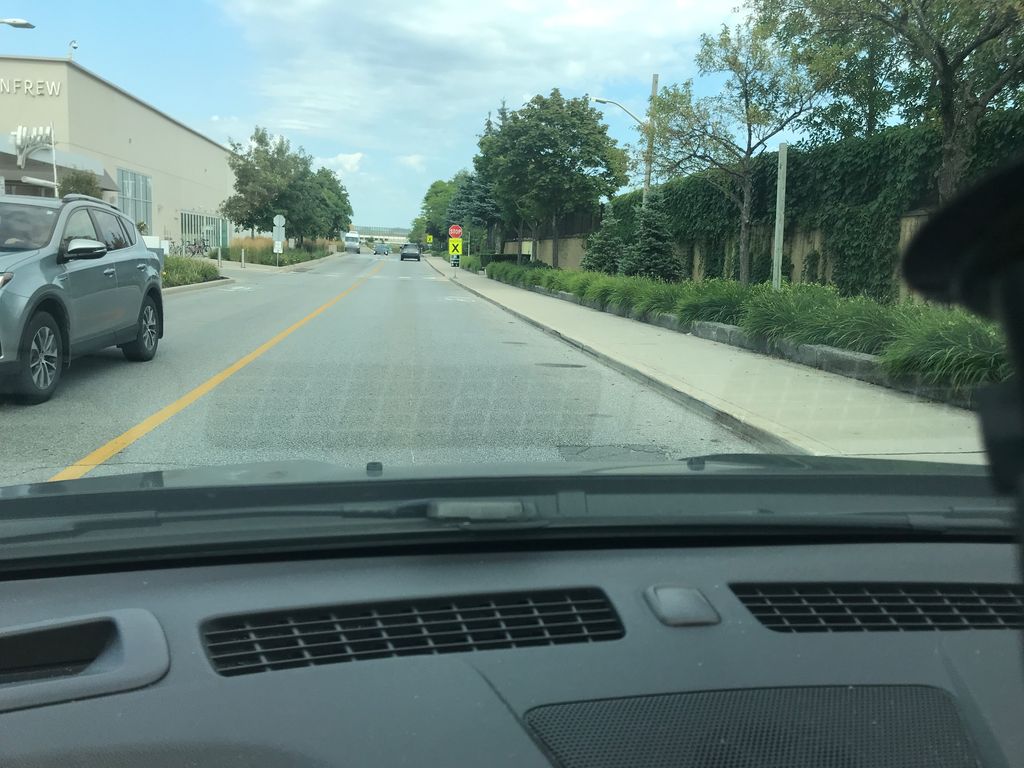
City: toronto